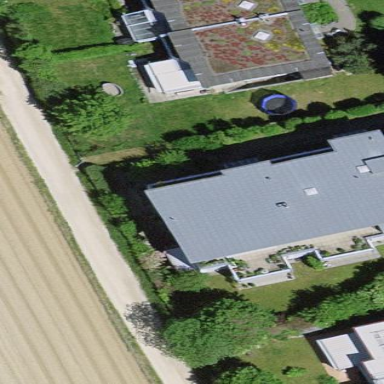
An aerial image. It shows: Simple and straightforward house.